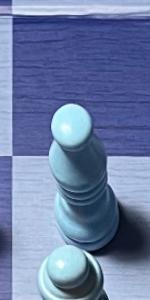
Label: Bishop_White